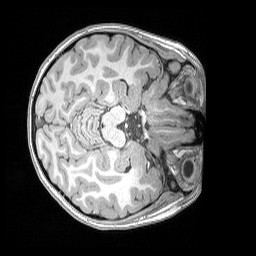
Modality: T1w
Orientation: axial
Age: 10
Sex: female
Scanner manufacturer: siemens
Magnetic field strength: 3 T
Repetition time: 2.53 s
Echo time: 0.00164 s